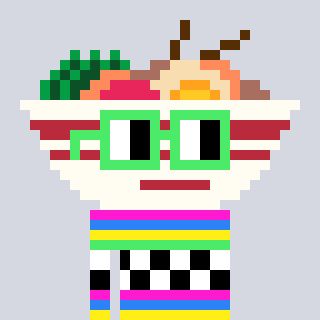
a pixel art character with square light green glasses, a noodles-shaped head and a grayscale-colored body on a cool background